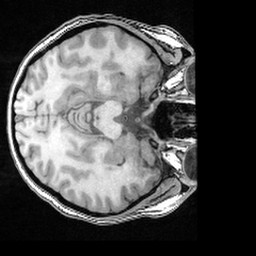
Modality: T1w
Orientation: axial
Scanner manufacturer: ge
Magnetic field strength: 3 T
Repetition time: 0.008612 s
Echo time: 0.003404 s